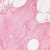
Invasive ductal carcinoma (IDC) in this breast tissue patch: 0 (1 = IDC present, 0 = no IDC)